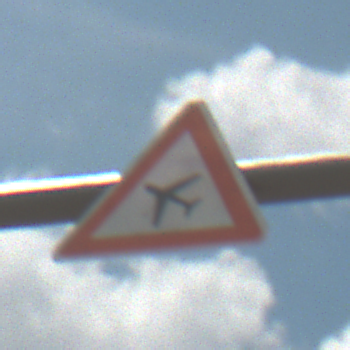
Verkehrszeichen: FlugbetriebRechts
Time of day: Midday
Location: Outdoor (Suburban)
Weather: PartlyCloudy
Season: NotSpecified
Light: Natural